Question: What is the result of this measurement?
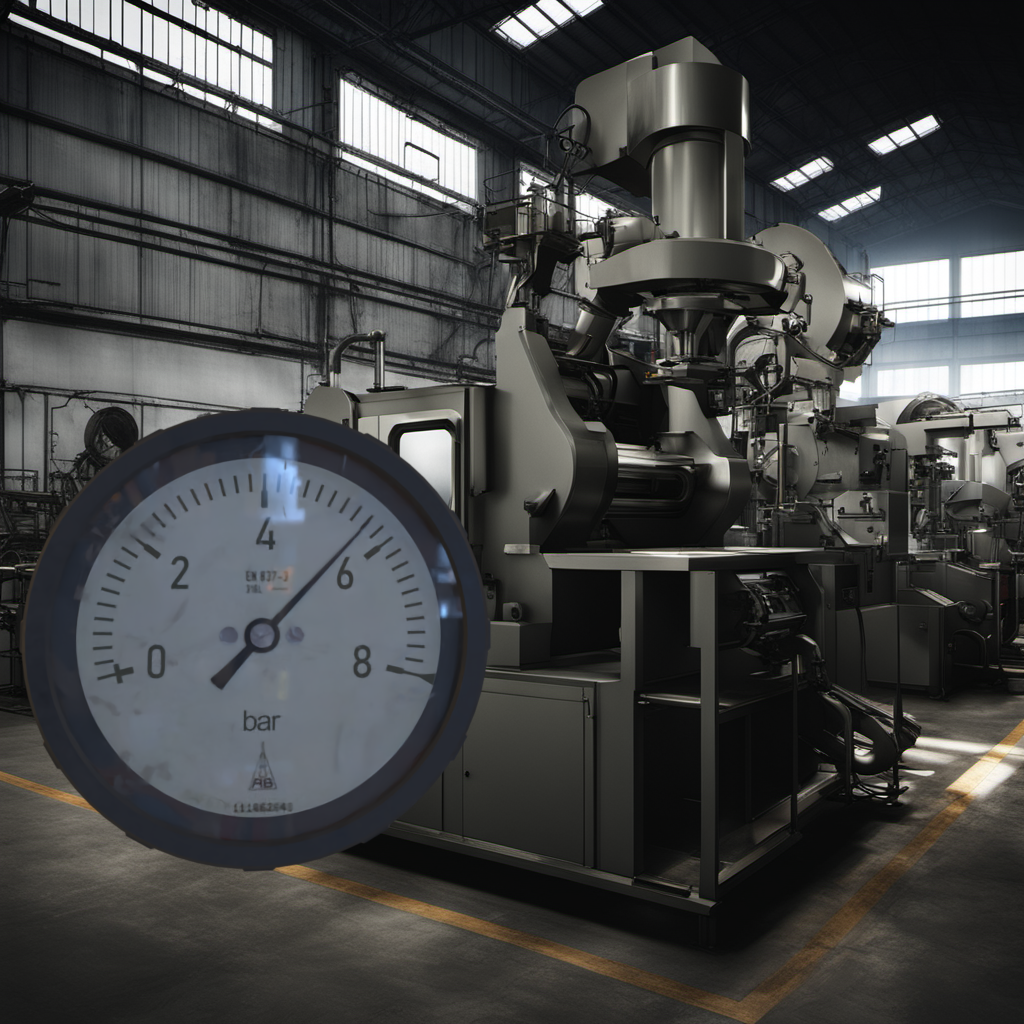
Answer: The result is 5.59
Question: What is the value range of this measurement?
Answer: The range is from 0 to 8
Question: What is the minimum and maximum value of the measurement shown in the image?
Answer: The minimum value is 0 and the maximum value is 8